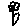
Label: flower